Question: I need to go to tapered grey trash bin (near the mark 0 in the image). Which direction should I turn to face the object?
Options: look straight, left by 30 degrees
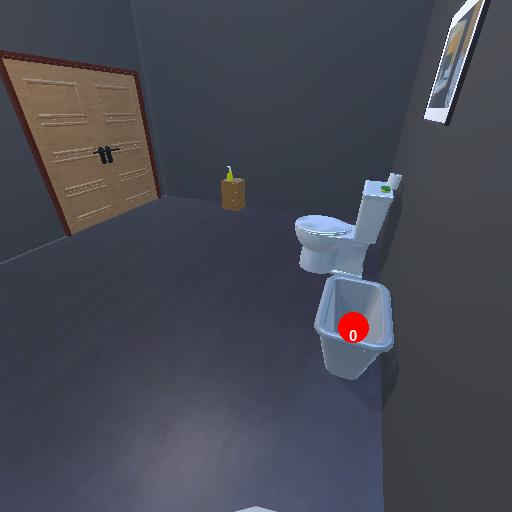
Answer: look straight